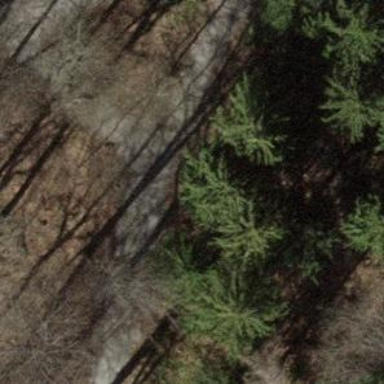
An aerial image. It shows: Gravel path with excellent visibility for trails.